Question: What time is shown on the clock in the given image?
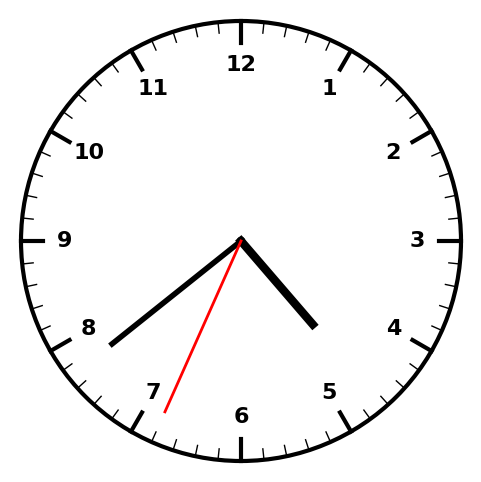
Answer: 04:38:34